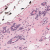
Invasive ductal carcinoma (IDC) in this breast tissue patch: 0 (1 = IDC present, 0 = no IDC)